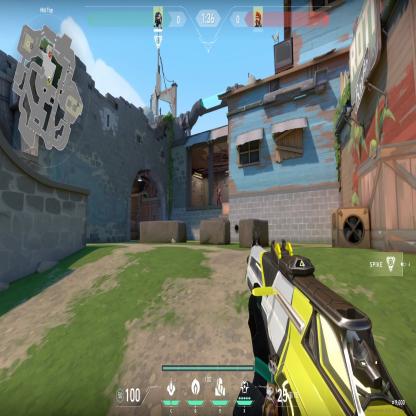
Label: enemy